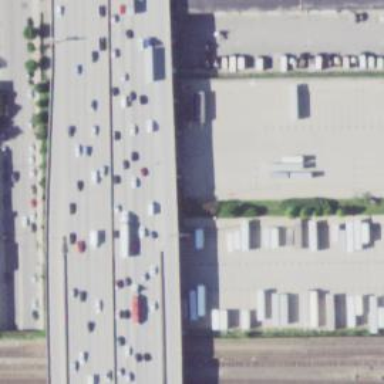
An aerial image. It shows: Bridge over motorway.